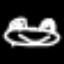
Label: frog